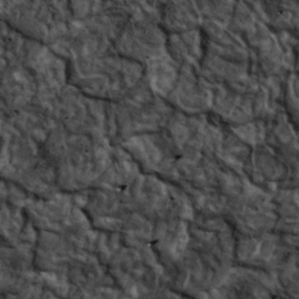
Label: non_frost